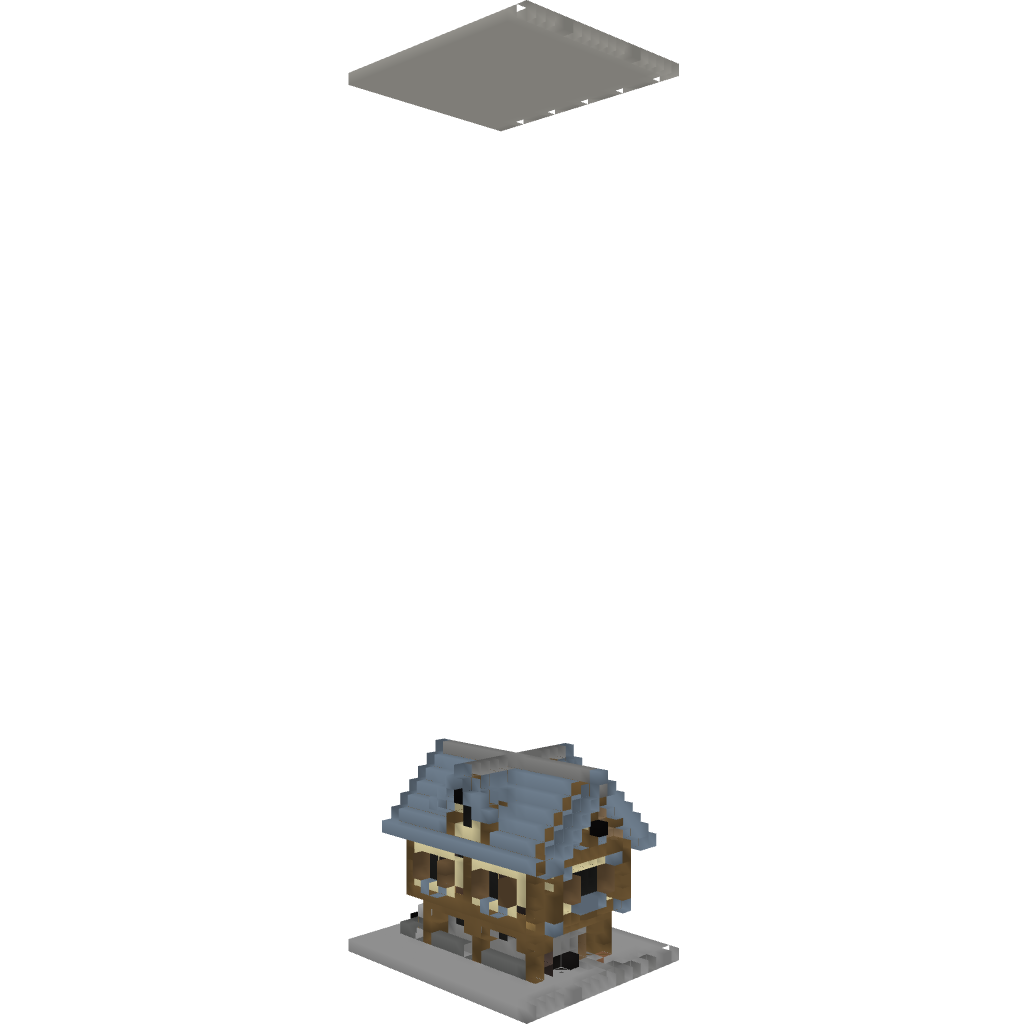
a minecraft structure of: Medieval Cottage